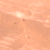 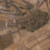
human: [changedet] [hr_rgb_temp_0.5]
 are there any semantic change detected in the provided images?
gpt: An urban area appears in the desert.